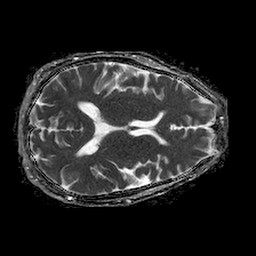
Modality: ADC
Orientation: axial
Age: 47
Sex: male
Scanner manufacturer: philips
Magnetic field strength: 1.5 T
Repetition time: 4.6 s
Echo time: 0.08631 s